Chest X-ray. View position: PA
Patient age: 50
Patient sex: F
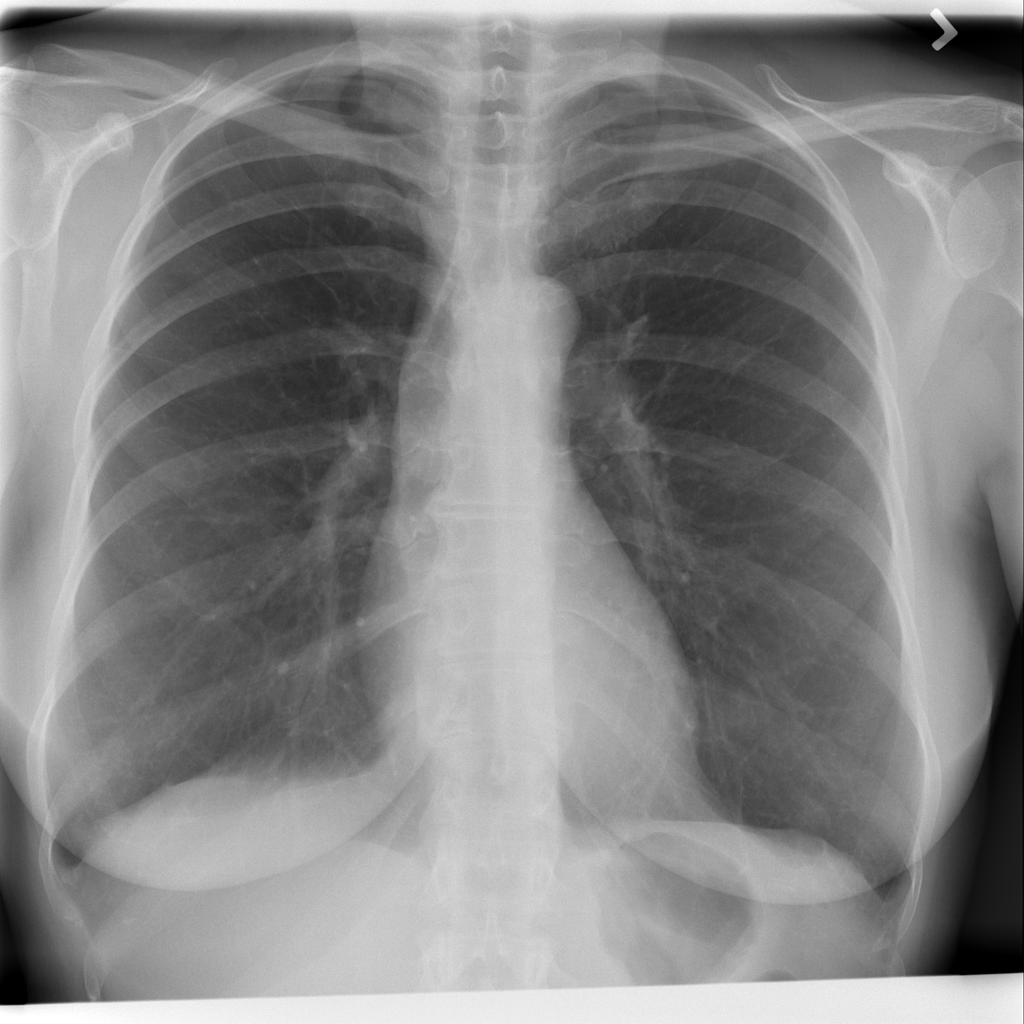
Finding: Pneumothorax